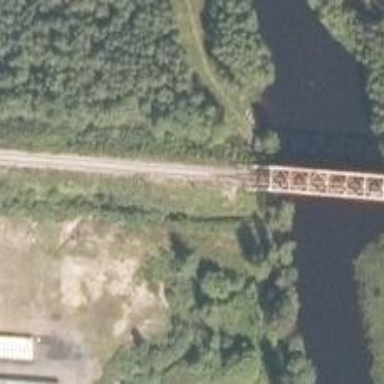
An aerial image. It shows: Bridge carrying continuous railway rails.